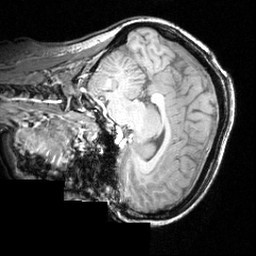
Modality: T1w
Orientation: sagittal
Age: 23
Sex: female
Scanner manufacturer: siemens
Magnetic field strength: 3.951 T
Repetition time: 2.5 s
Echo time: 0.00393 s